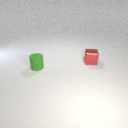
small green rubber cylinder in front of small red metal cube